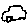
Label: car